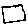
Label: square